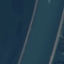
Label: River